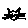
Label: cat